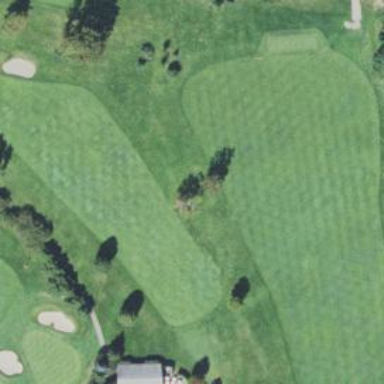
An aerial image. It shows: Grassy area used as driving range for golf.